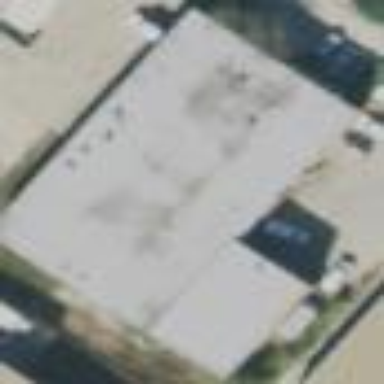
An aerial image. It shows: Warehouse building.